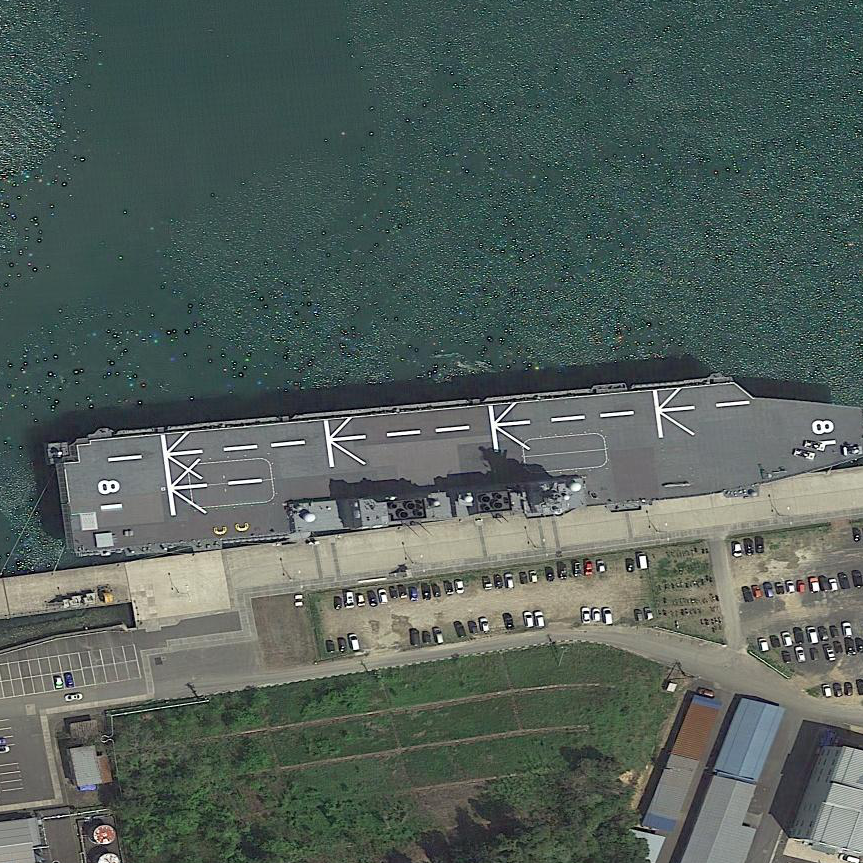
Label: Hyuga-class_helicopter_destroyer